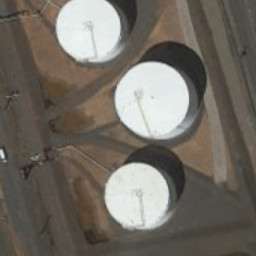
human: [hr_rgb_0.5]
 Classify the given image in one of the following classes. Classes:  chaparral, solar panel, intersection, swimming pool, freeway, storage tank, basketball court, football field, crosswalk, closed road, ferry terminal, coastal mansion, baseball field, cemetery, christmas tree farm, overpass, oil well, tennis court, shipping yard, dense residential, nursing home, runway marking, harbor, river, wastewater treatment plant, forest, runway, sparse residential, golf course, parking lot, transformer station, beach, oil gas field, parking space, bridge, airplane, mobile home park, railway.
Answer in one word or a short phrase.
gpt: storage tank